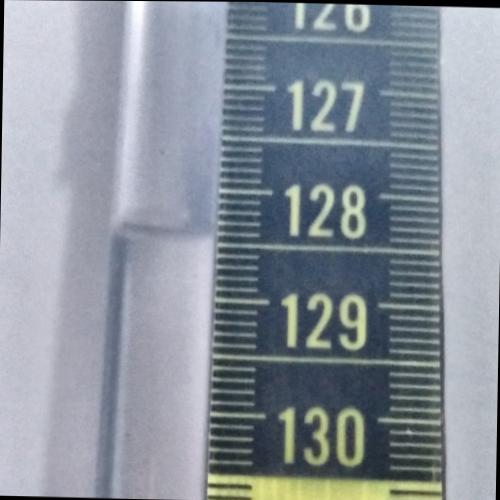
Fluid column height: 128.4 cm